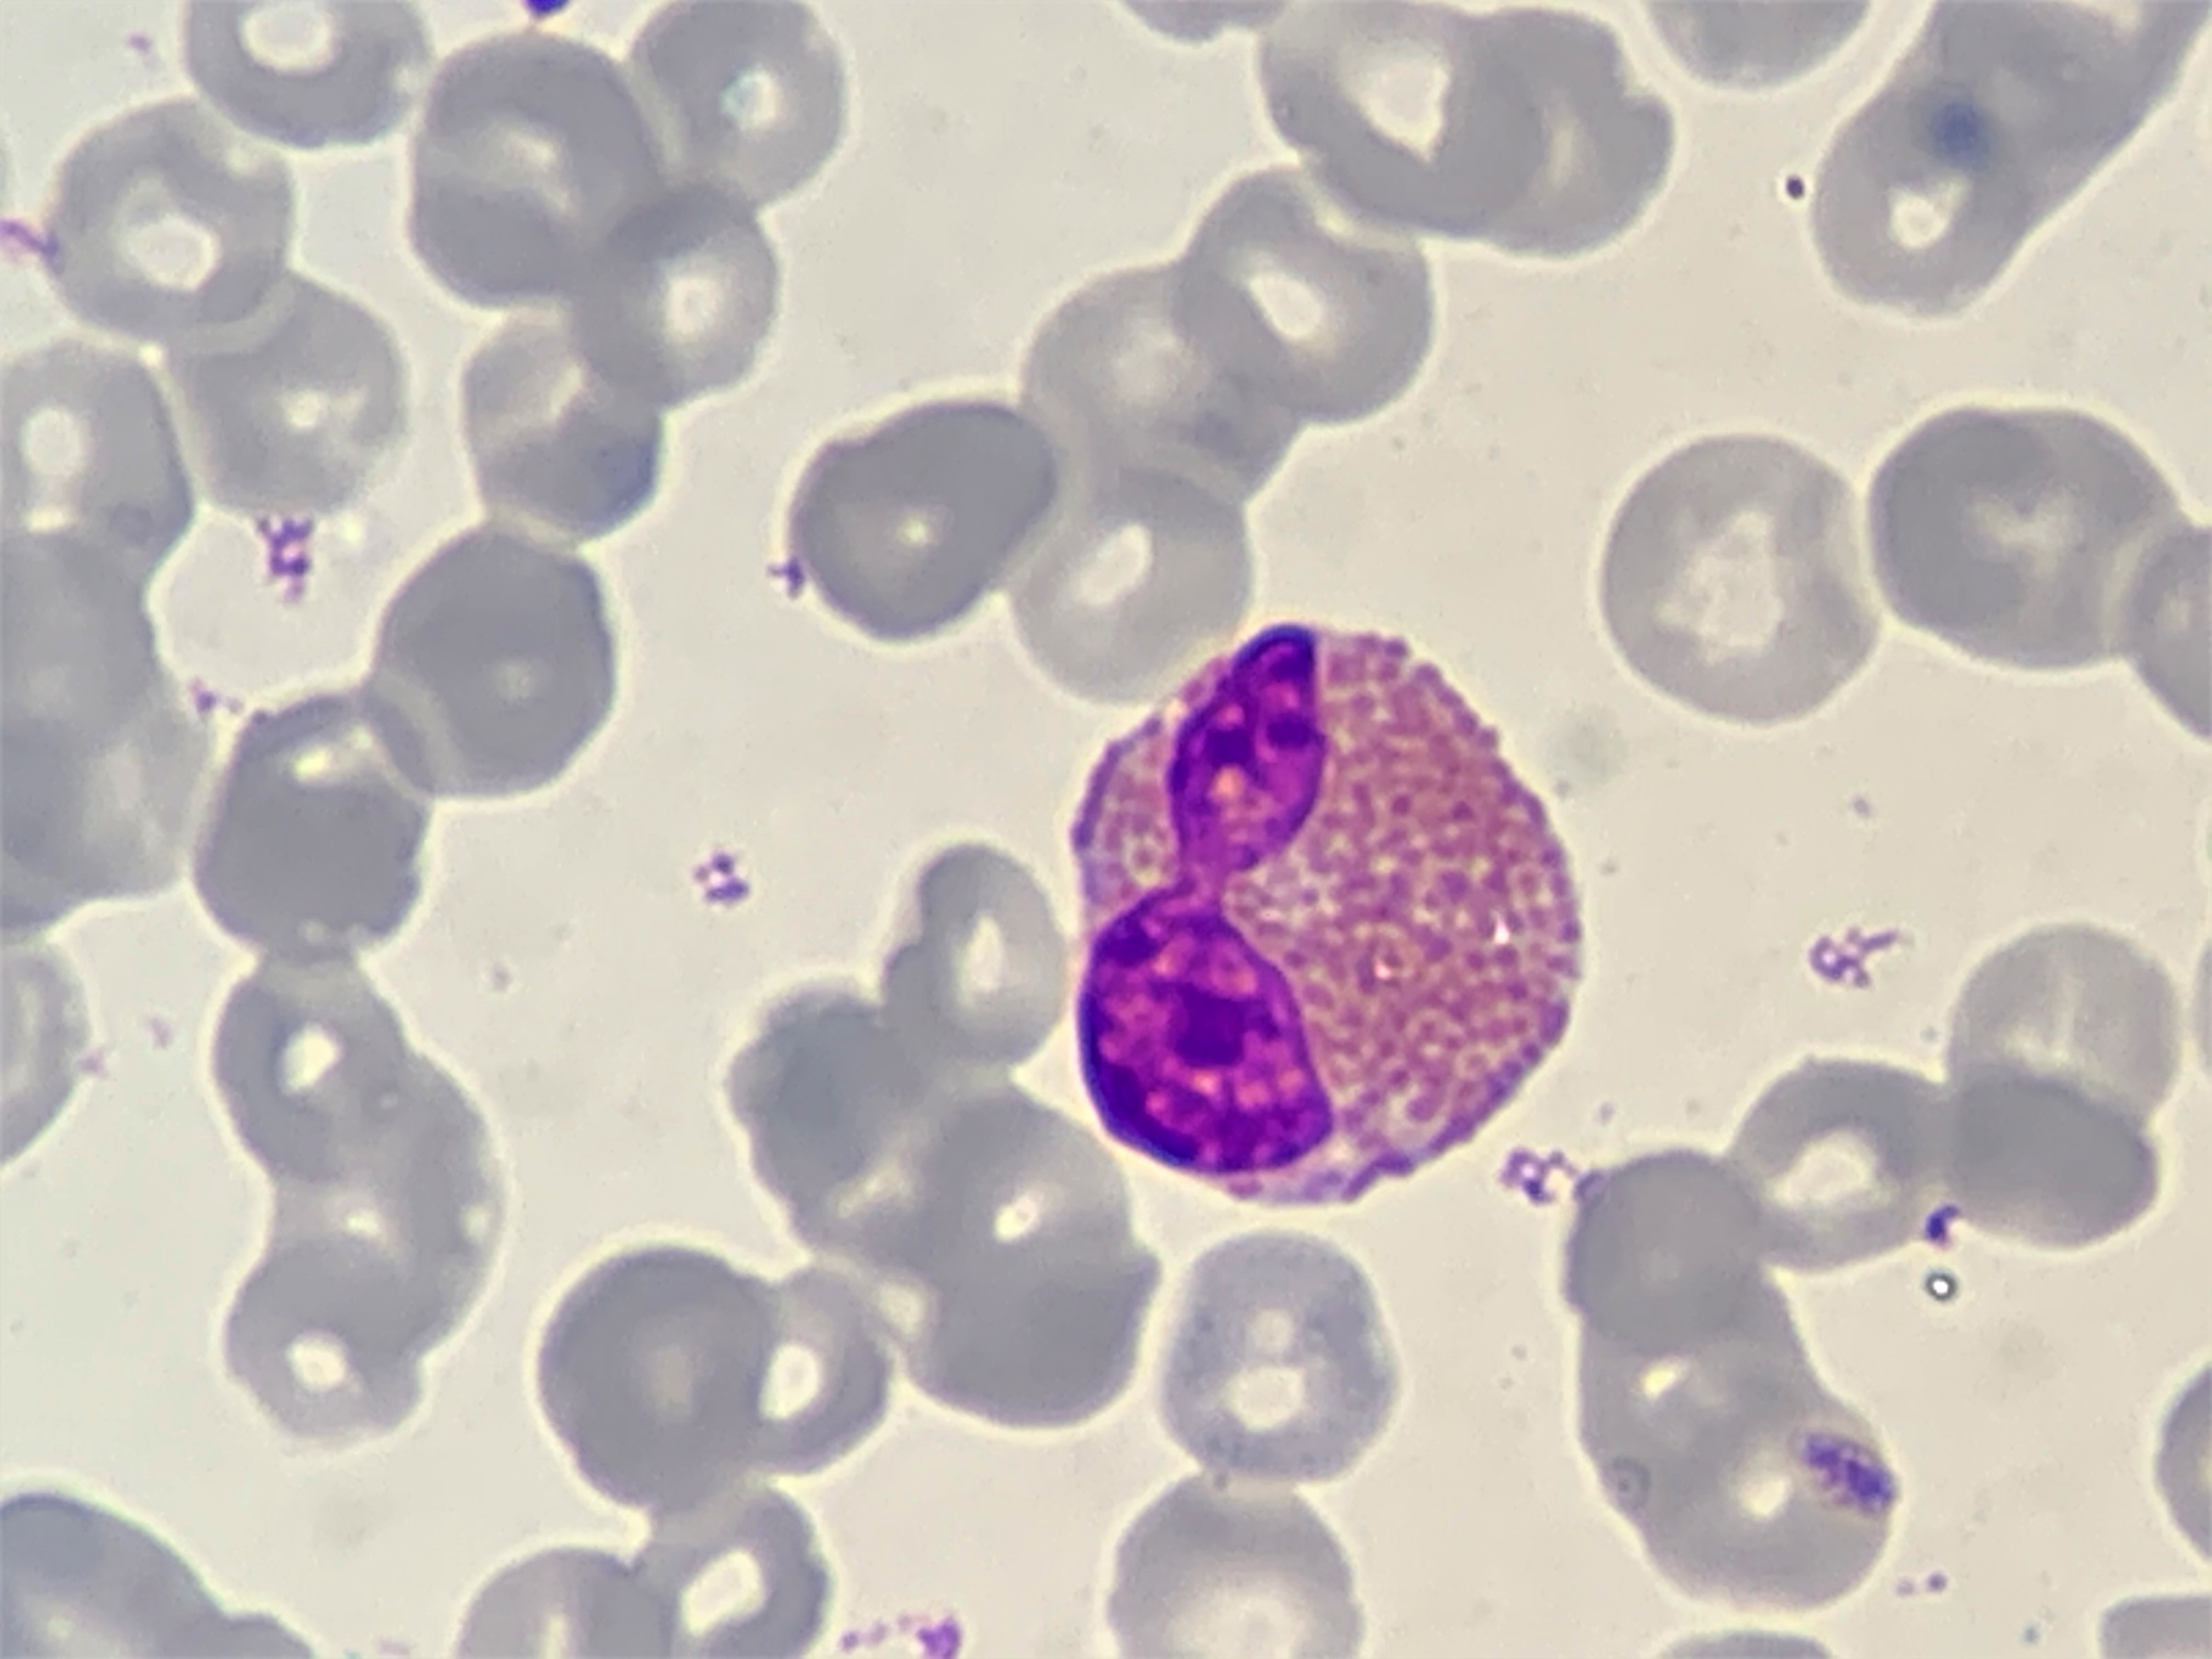
Cell type: EOSINOPHILS